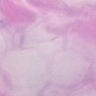
Metastatic tissue present: no